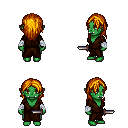
a pixel art fantasy rpg character, female body template, orc, green skin, brown robe, teal pants, dark blonde long hairstyle, white cloth bandages, dagger, four views (front, back, left, right), 2x2 character sprite sheet, small pixel art, hard edges, no anti-aliasing